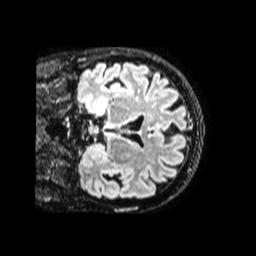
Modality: FLAIR
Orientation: coronal
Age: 69
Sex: female
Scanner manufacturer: philips
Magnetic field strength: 1.5 T
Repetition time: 4.8 s
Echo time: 0.3354 s